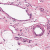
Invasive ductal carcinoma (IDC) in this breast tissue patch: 0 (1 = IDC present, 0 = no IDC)